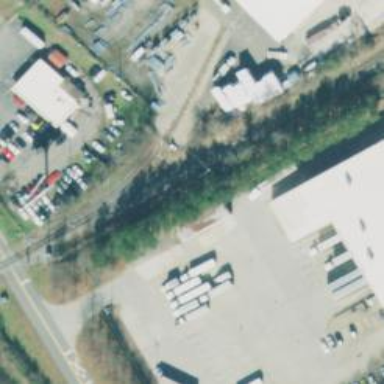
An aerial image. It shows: Railway spur service.